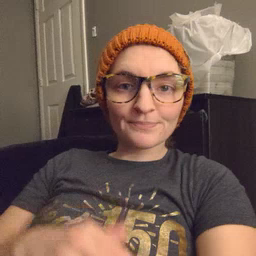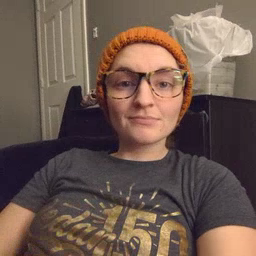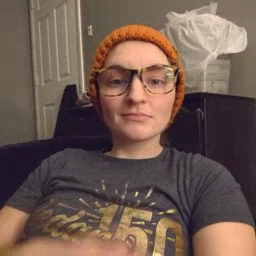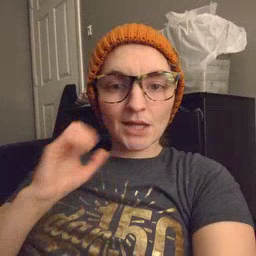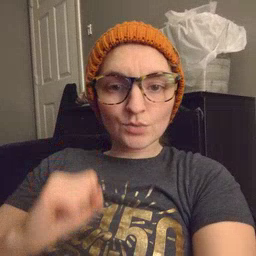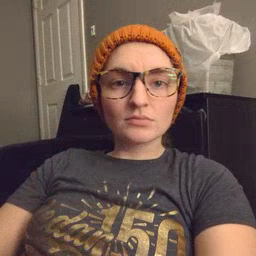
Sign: loud